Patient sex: F
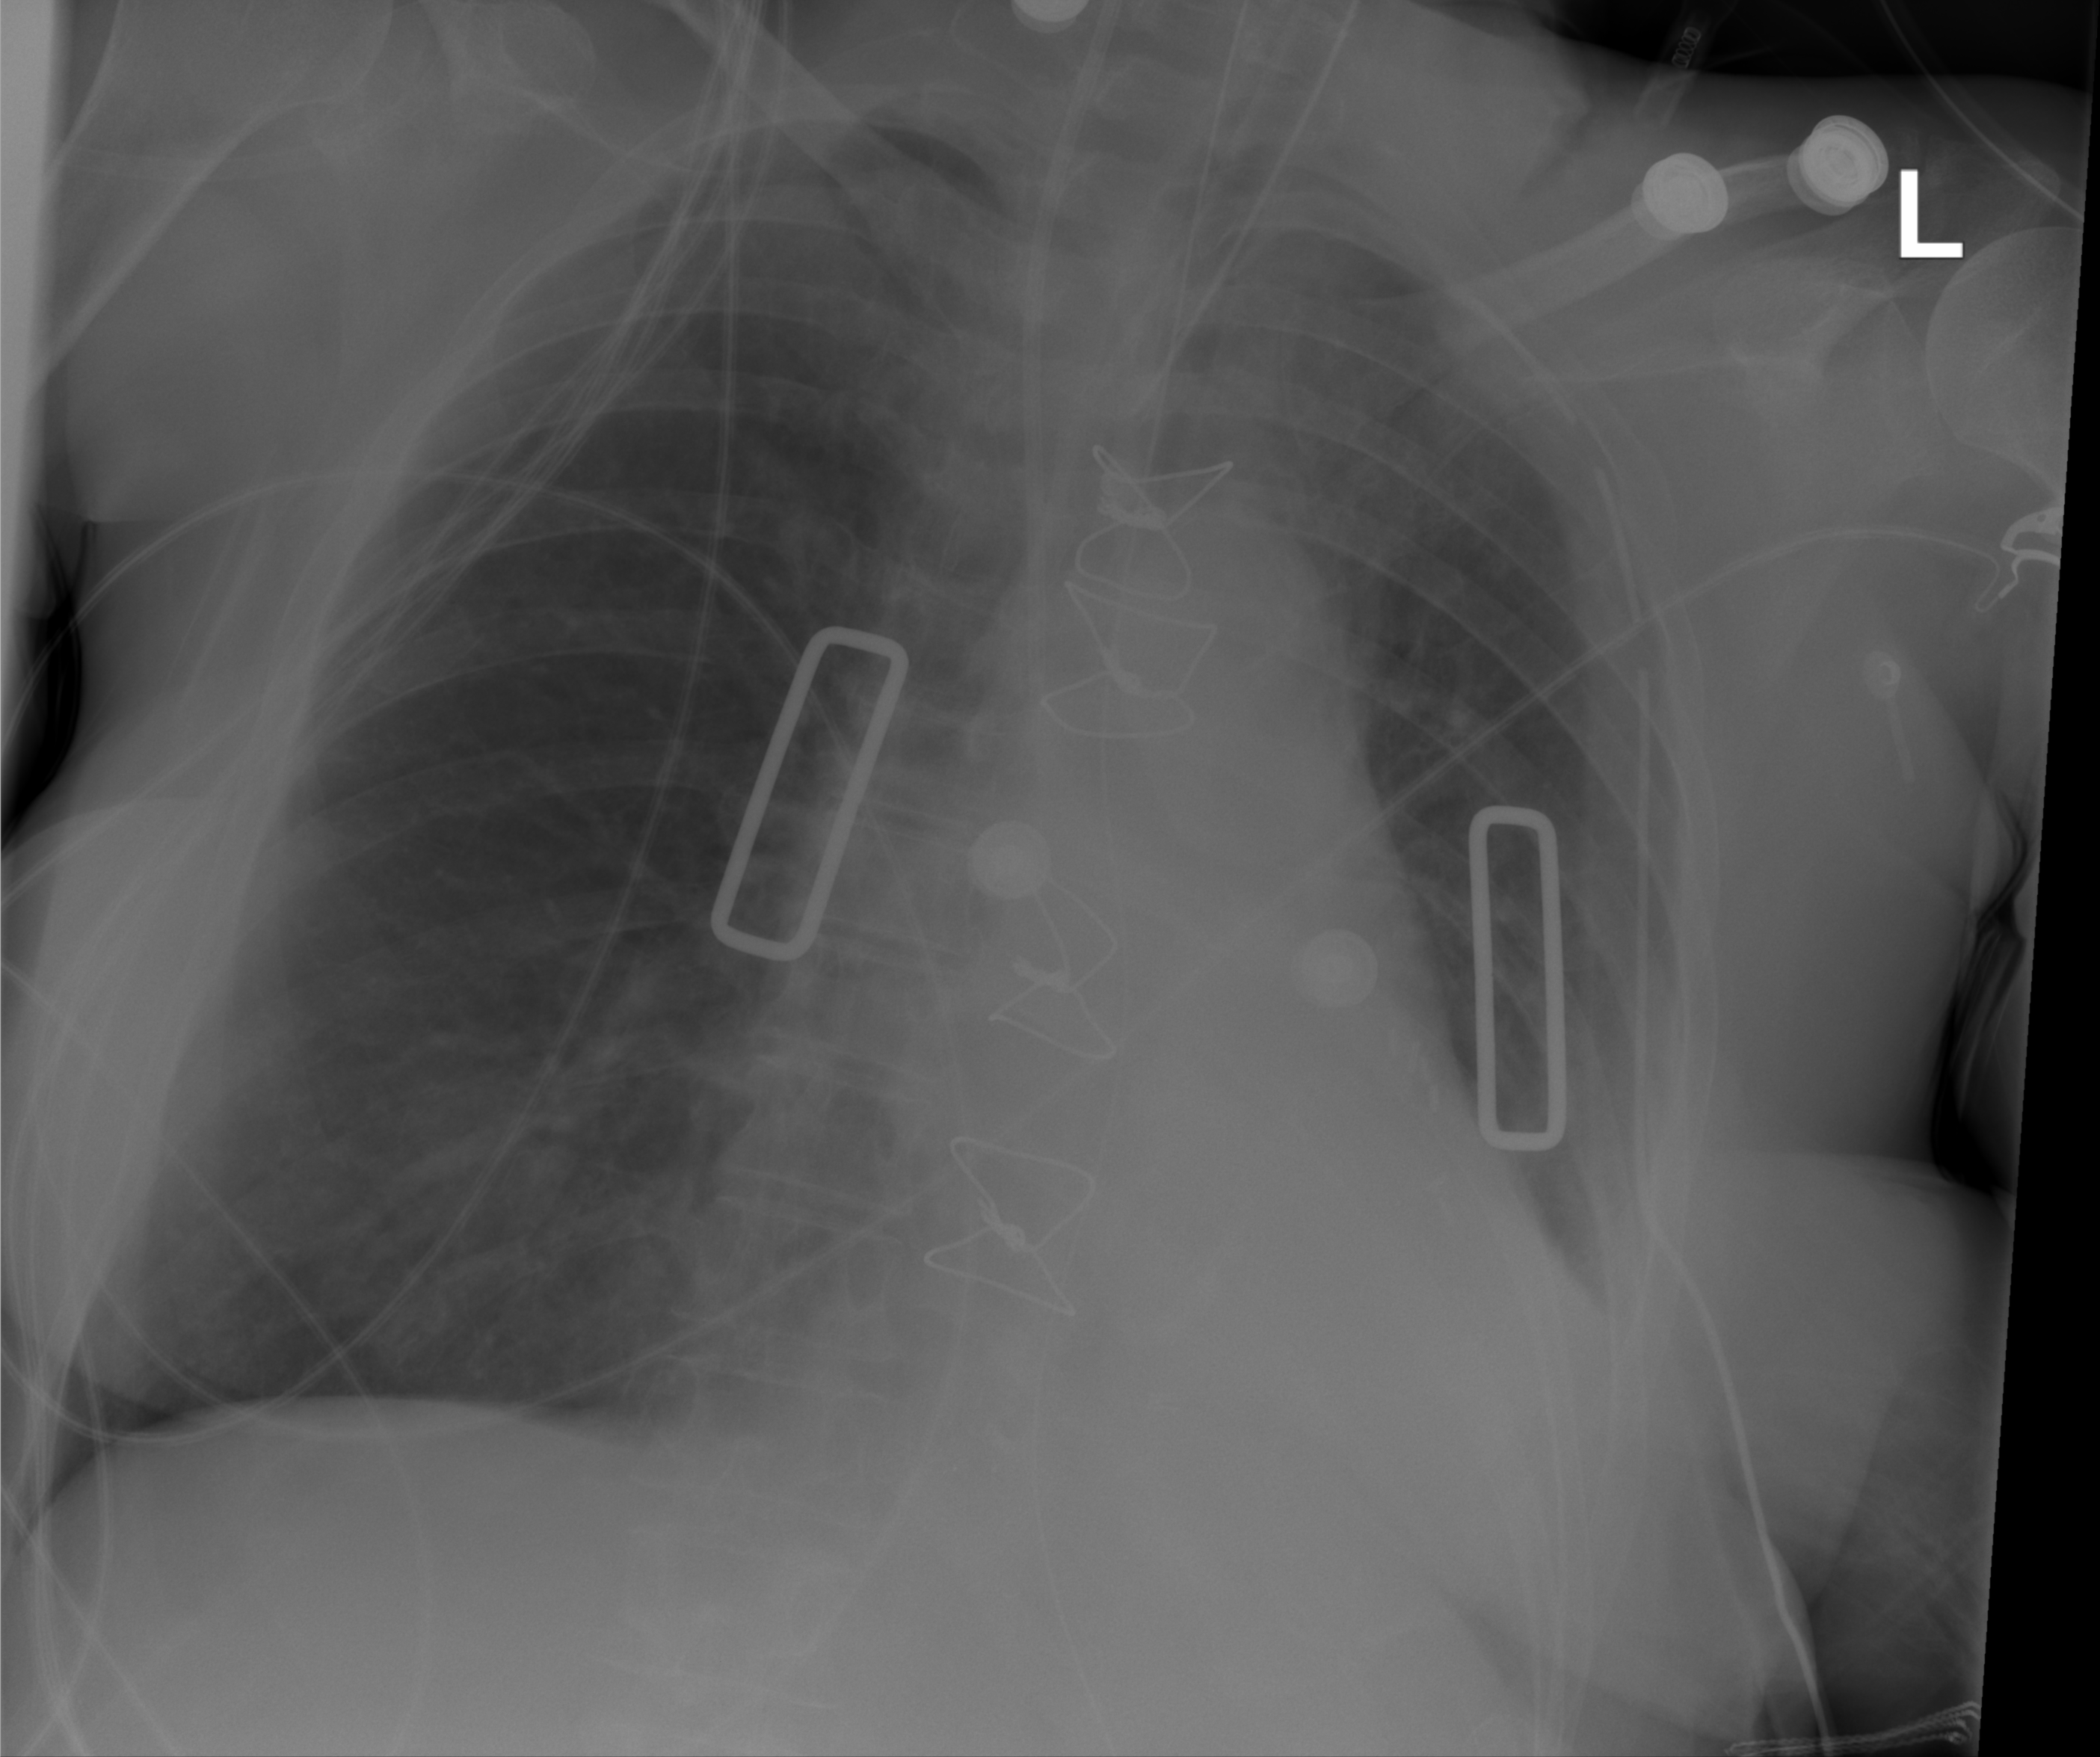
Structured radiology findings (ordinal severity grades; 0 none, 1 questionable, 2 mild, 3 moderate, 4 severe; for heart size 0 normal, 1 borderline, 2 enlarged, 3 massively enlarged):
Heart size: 0
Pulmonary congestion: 0
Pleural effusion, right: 0
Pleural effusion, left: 1
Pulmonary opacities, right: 1
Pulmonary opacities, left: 1
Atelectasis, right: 0
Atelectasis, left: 2